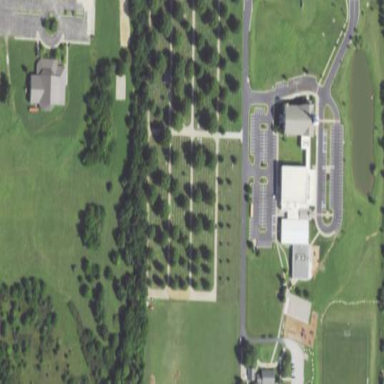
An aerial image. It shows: Cemetery.